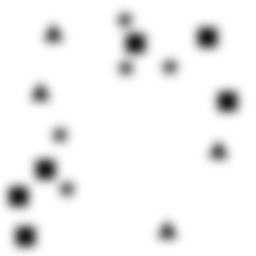
Squares: 6
Triangles: 4
Stars: 5
Total shapes: 15